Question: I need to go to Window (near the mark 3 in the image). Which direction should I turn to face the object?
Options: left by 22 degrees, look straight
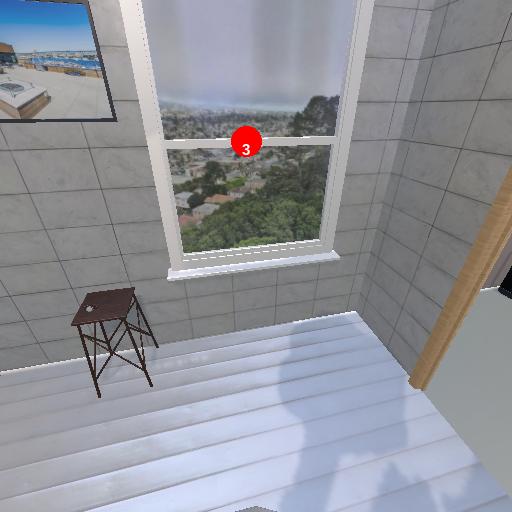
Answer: left by 22 degrees